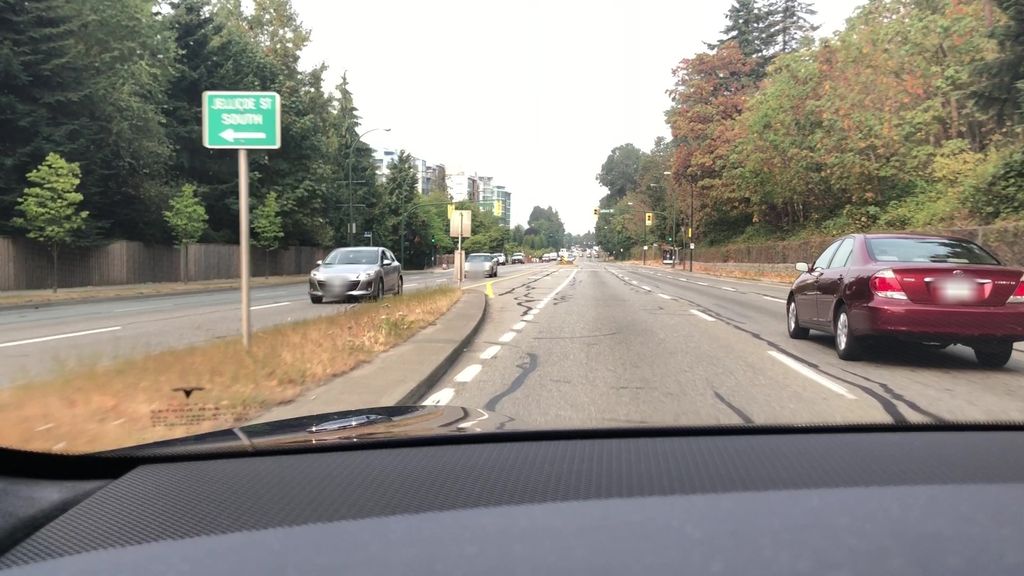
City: vancouver